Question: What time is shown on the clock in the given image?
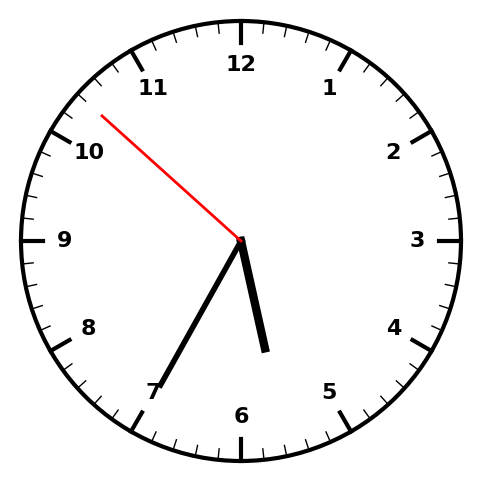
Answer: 05:34:52